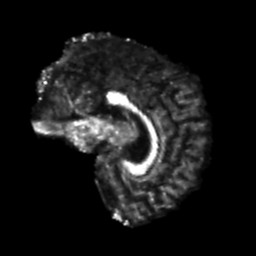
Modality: FA
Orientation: sagittal
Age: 24
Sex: female
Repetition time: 8.4 s
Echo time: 0.09 s